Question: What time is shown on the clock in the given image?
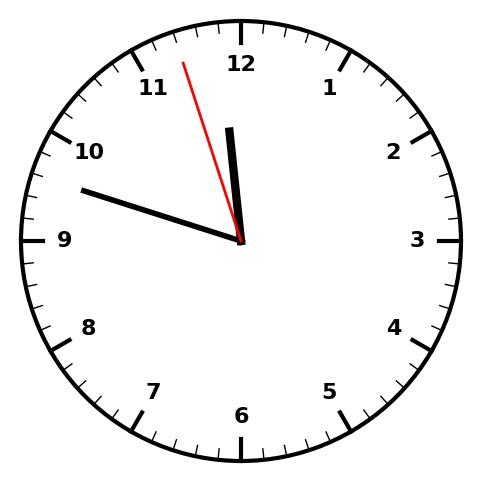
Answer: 11:47:57